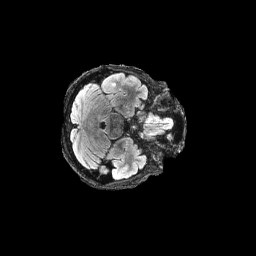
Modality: FLAIR
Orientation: axial
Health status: ill
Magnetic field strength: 3 T